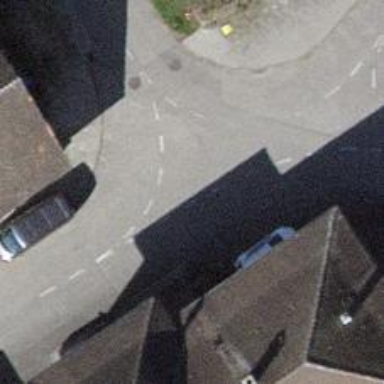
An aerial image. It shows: Residential road with asphalt surface.